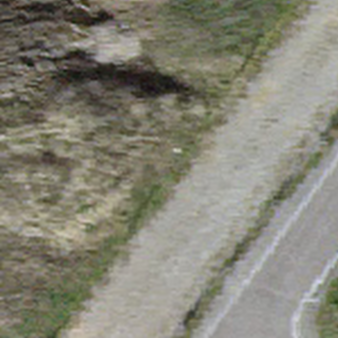
Label: other